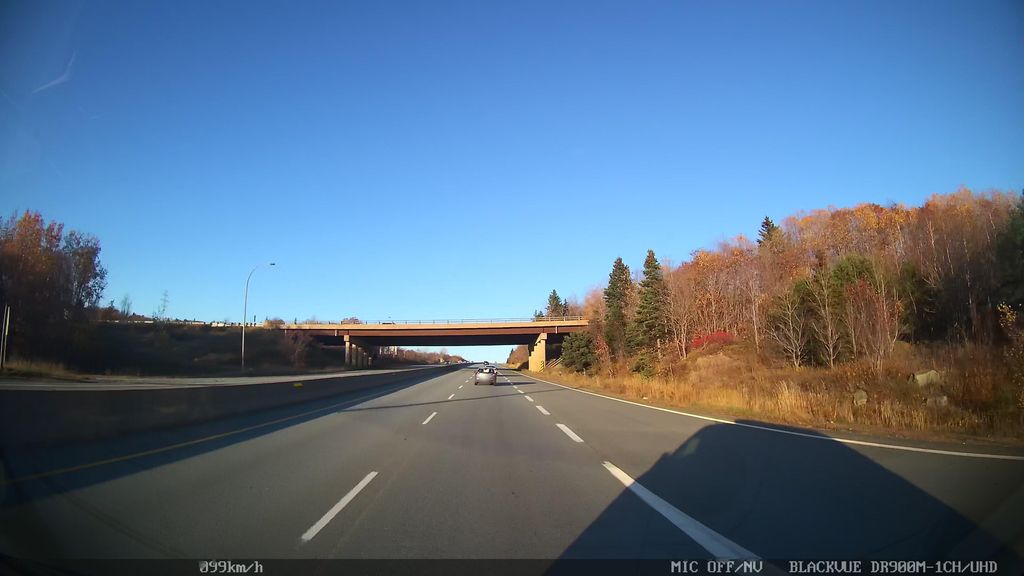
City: halifax